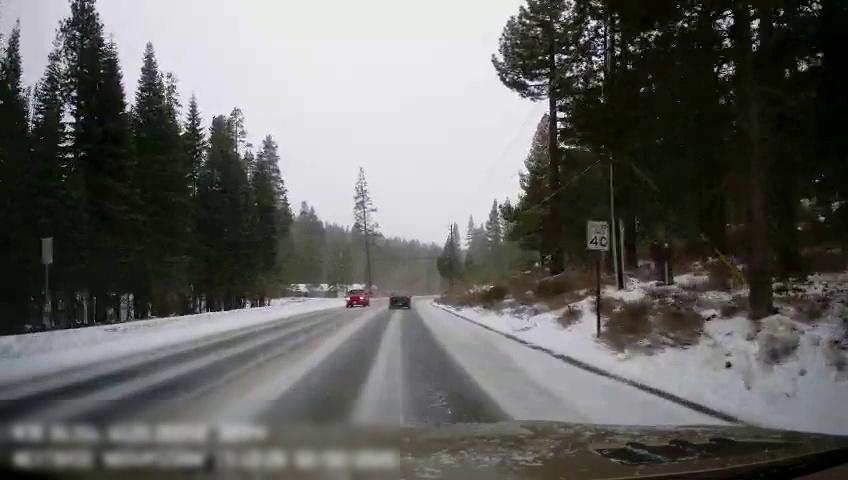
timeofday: Day
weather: Snowy
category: Drivable Space
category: Vehicles | Car
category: Vehicles | Car
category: Traffic | Signs